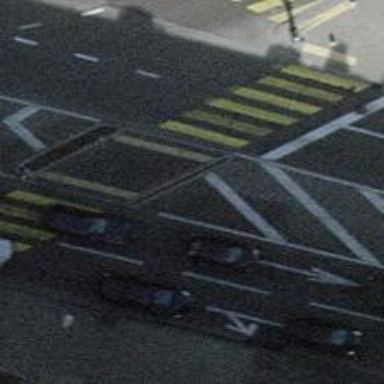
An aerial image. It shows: Asphalt footway with marked crossing and pedestrian island.